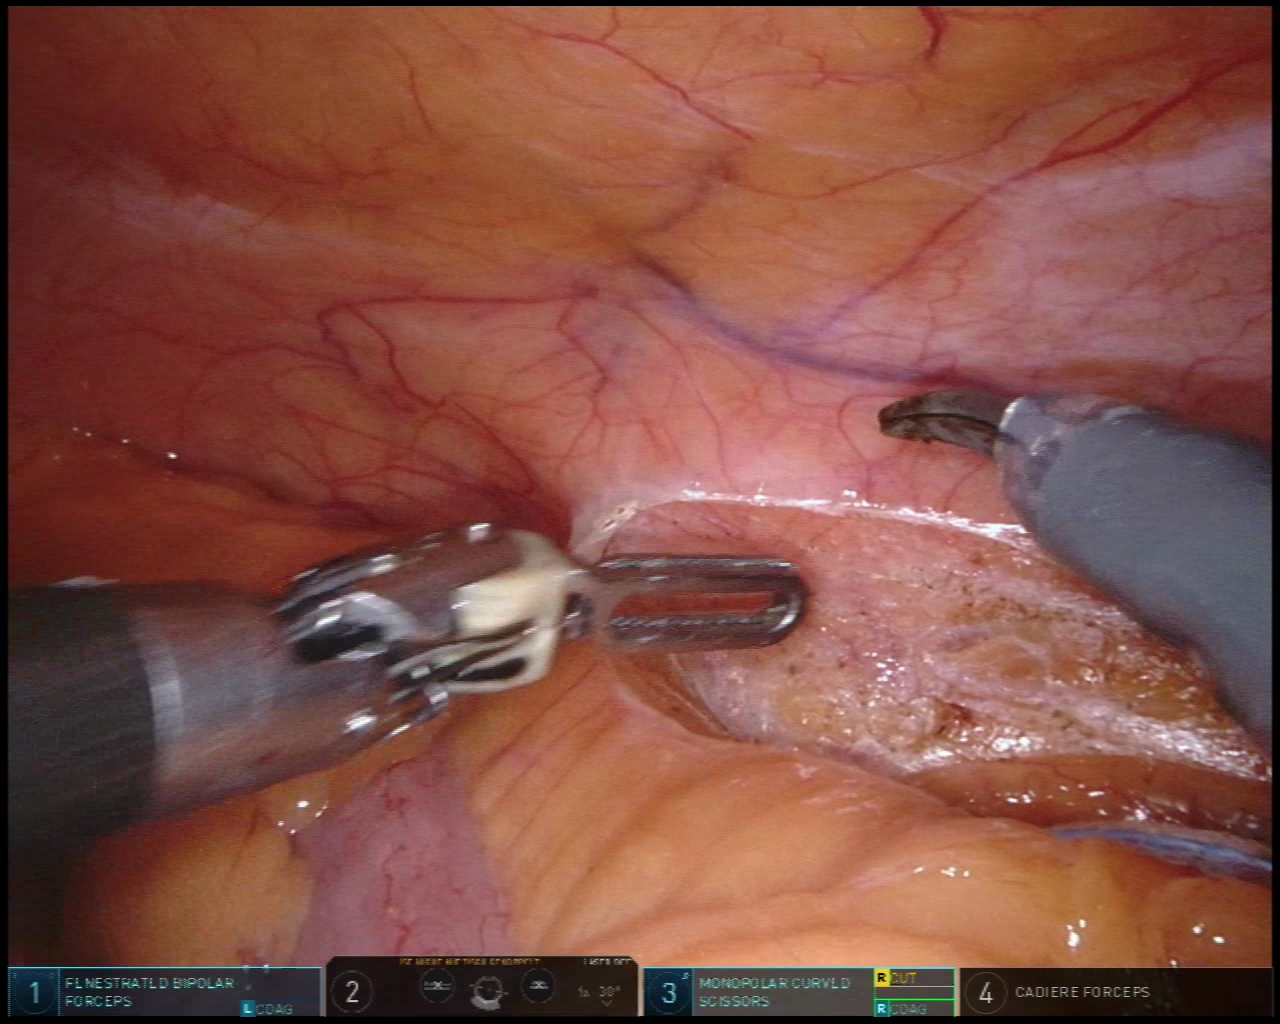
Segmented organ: abdominal_wall
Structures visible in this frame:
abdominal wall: yes
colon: yes
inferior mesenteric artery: no
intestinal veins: no
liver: no
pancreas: no
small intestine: no
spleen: no
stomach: no
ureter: no
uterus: no
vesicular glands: no